Question: Count the number of objects in the diagram.
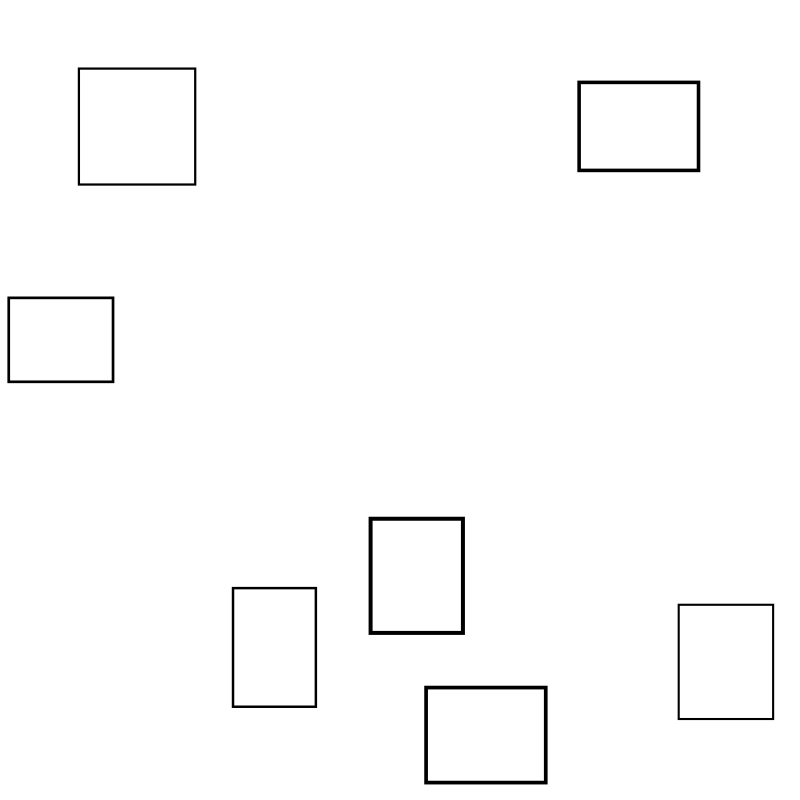
Answer: 7